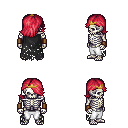
a pixel art fantasy rpg character, male body template, skeleton, black tattered cape, white pants, ruby red swoop hairstyle, gold tiara, leather bracers, four views (front, back, left, right), 2x2 character sprite sheet, small pixel art, hard edges, no anti-aliasing